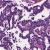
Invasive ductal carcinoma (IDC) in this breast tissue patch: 1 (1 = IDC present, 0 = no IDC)